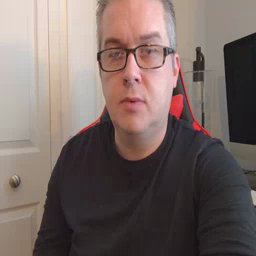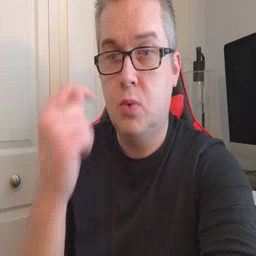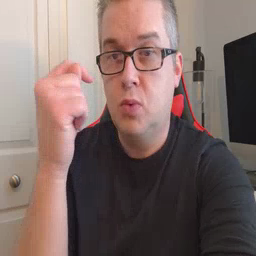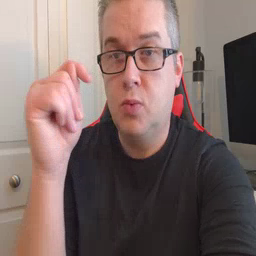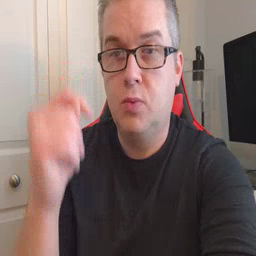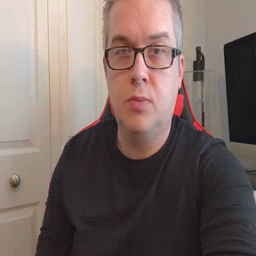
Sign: toy